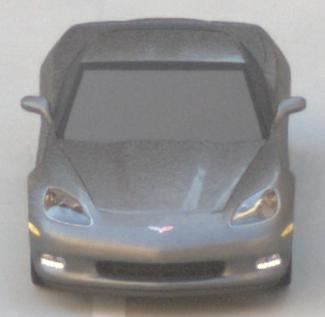
Make: Chevrolet
Model: Corvette Coupé
Detailed model: Corvette (C6) Coupé
Model produced from: 2005/02
Model produced until: 2008/03
Doors: 3
Color: gray
Road condition: dry road
Daytime: morning or afternoon
Contrast: low contrast